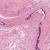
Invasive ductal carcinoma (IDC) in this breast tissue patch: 0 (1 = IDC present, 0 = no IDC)